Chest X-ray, AP view. Patient: 29 years old, sex M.
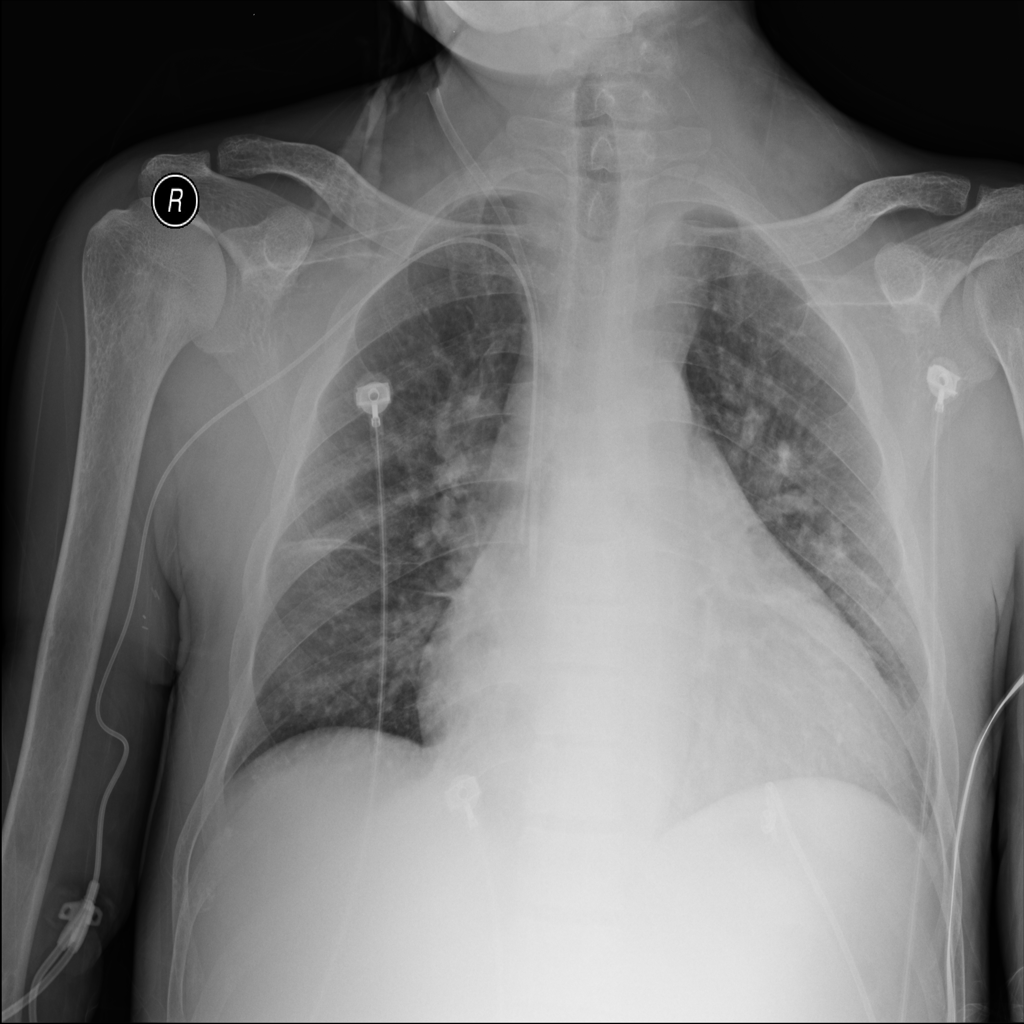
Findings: Cardiomegaly, Effusion